Here is the raw acceleration-versus-time signal recorded on a bearing housing. What is the most likely bearing condition (normal, inner_race, outer_race, ball)?
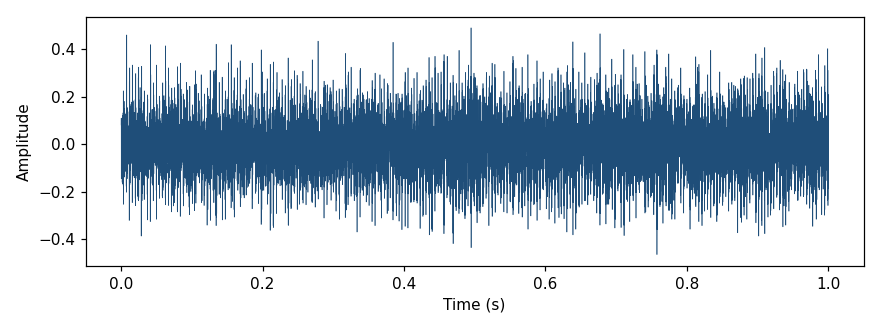
Answer: outer_race